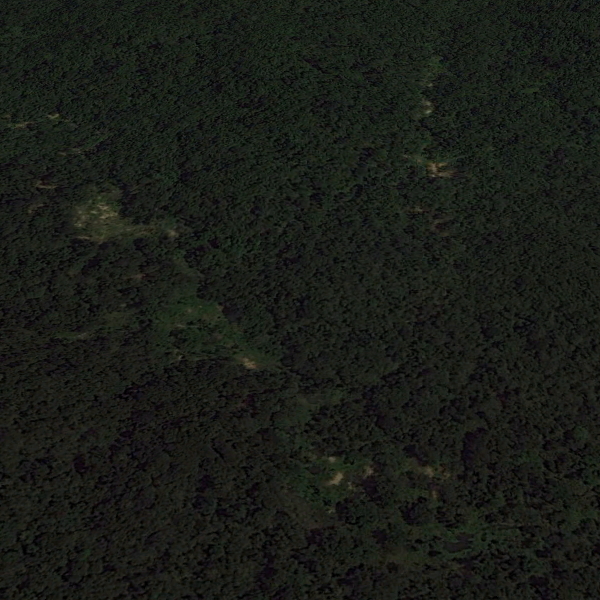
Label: Forest